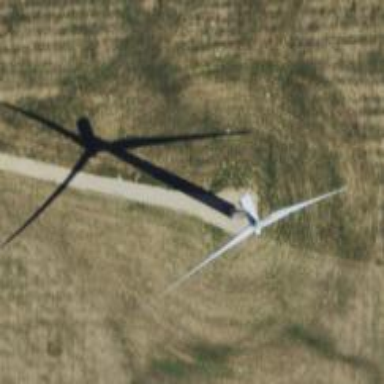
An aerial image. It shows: Wind generator in the form of horizontal axis wind turbine.